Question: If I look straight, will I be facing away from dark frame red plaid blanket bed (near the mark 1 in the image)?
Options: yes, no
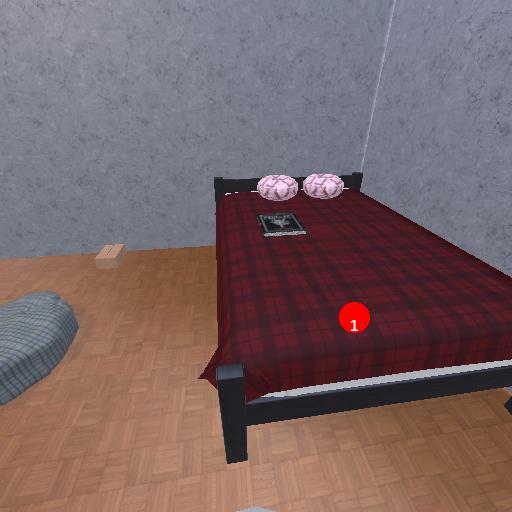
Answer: yes